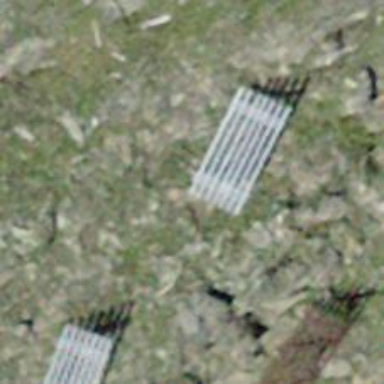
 designed to mitigate snow accumulations in specific area."